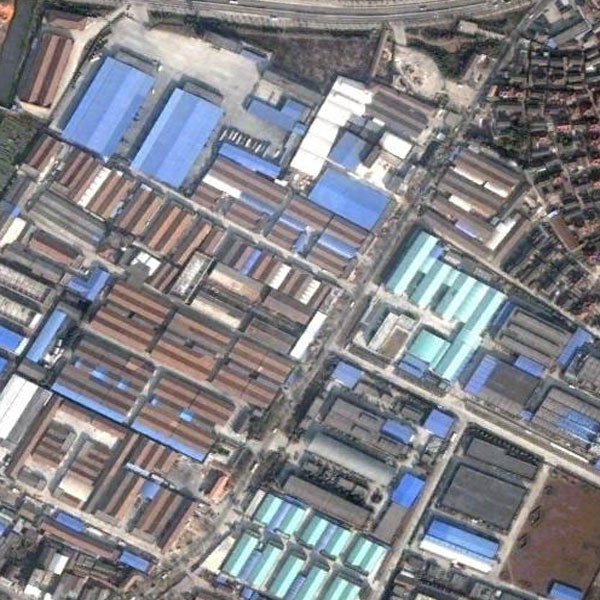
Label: Industrial